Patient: sex F, age 67
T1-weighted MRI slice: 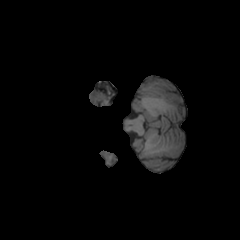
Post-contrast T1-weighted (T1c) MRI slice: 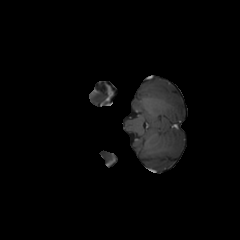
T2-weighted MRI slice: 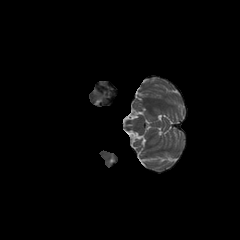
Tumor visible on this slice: no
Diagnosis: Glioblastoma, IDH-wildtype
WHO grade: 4